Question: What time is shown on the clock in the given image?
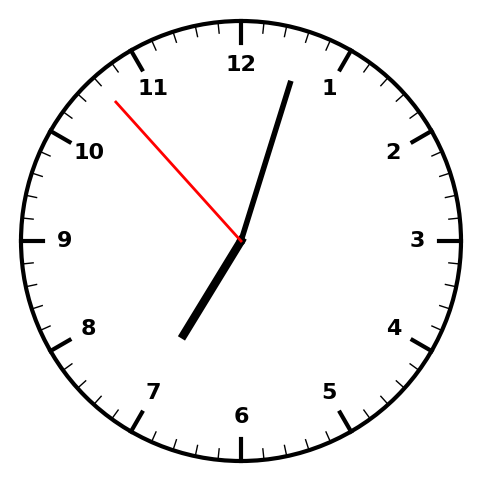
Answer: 07:02:53